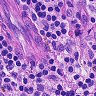
Metastatic tissue present: no